Question: I am designing a little soccer game where the game engine (that computes player moves etc.) runs on a server, and rendering and keyboard/mouse handling is done by the client. For the server (Haskell) I want to use
- -
Every 20ms or so, the client should send keyboard and mouse events to the server via HTTP GET, receive the current game status (JSON-encoded ball and player positions) and render it. I am thinking about using SDL infrastructure for the game loop, input handling and rendering.
The server basically runs two threads: A happstack server receives the HTTP GET, puts the keyboard / mouse commands in a queue, reads the current game status from a second queue and answers the HTTP GET request.
The second thread runs a Yampa game engine, as described in the <URL> and puts the result in the render queue.

General question: Does this look like a feasible architecture?
Specific question: How would one design the server side rendering queue: Would one use a Chan for this? If the game engine is quicker on average than the "ticking" on the client side, the queue will get longer and longer. How could this be handled with Chan?
Your comments are very welcome!
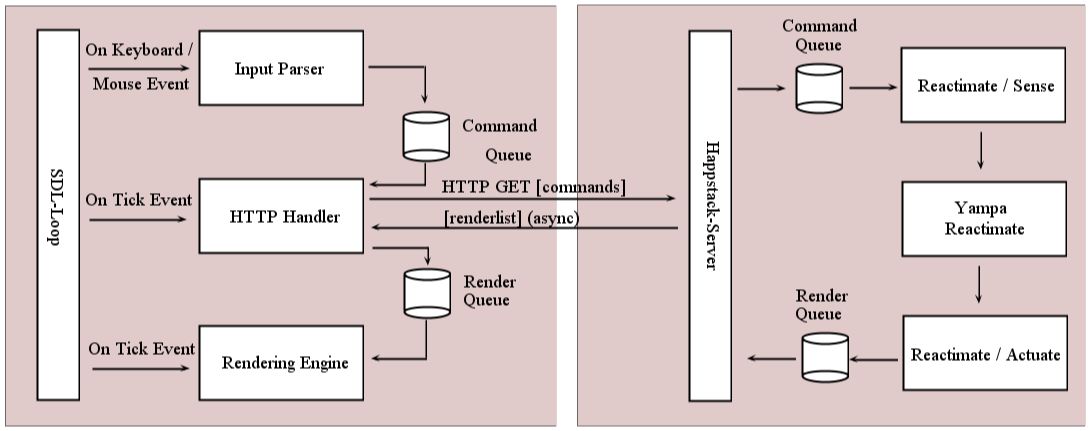
Answer: Could you explain a bit more about the game itself. When I think of a soccer game I think of a game that requires real-time feed-back where input should be handled instantaneously and I would expect player input information to be sent over the network immediately. 20ms is quite a delay and I believe would be noticeable when the player holds down the key trying to move his/her character it will probably feel jerky the kind of jerky-ness experienced with certain types of garbage collectors.
I also do not understand why you would want to use HTTP for such a game (any game for that matter), almost all games use UDP and I would probably go down this route for your type of game. <URL> looks great for learning about that kind of stuff.
I would also question your choice of network data format, why would you want a format that would require non-trivial parsing/formating when receiving/sending? I'd imagine that sending lots of data and frequently this would add up significant time. If I was going to use strings I would try to use the simplest format that requires very minimal parsing. On related system that I would work on it was a multi-process real-time system using sockets to communicate, and originally it used xml strings as network data format and it was terribly inefficient and all the processes where all on the same machine.
Regarding Yampa & server-side rendering, so if we think of FRP in the context of games as means of implementing game logic & entities I believe most networked games have server & client entities. Typically objects that are renderable are client entities and non-renderable are server entities, and I guess that some entities have representation on both. So in that case you probably want to have Yampa running on both the server & the client side and I would try to avoid anything related to rendering on the server-side. renderable objects should predominately stick to the client side I believe. Is there a specific reason why you want to have render commands coming from the server?